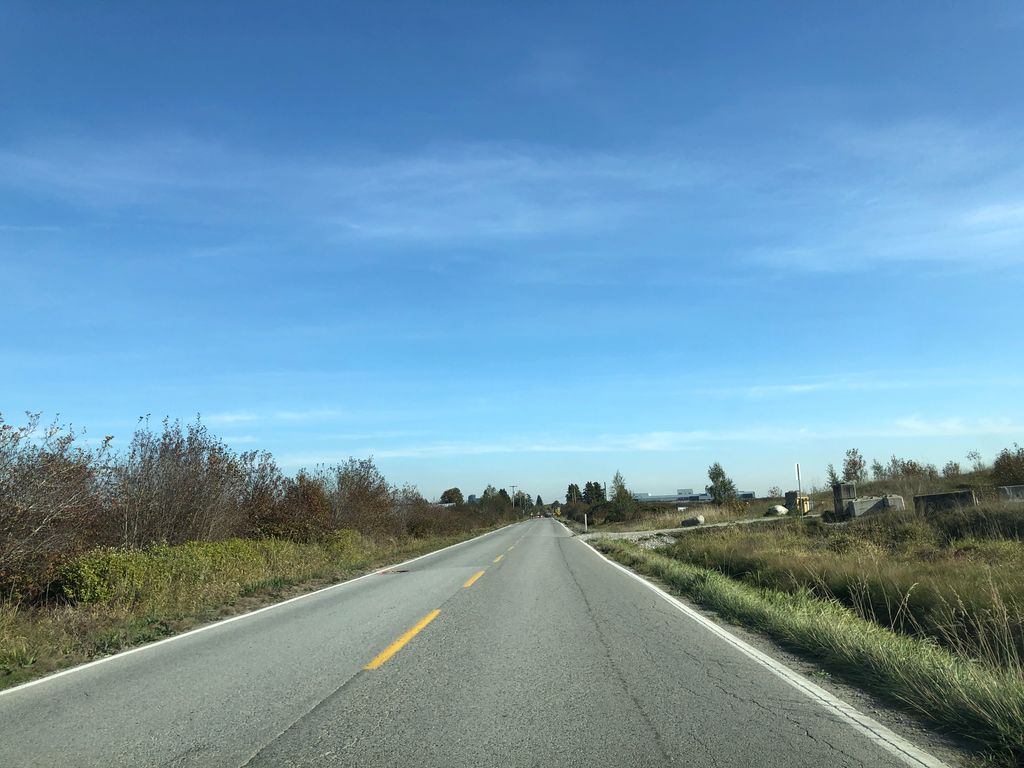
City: vancouver